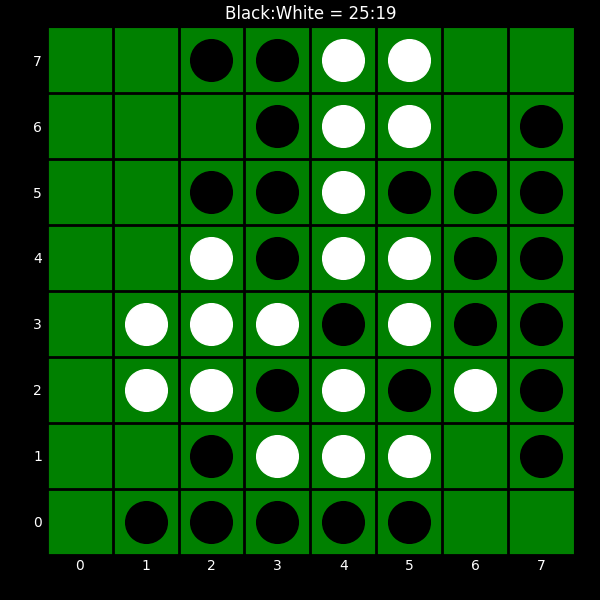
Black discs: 25
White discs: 19